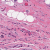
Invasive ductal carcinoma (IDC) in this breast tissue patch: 1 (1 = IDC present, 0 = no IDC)